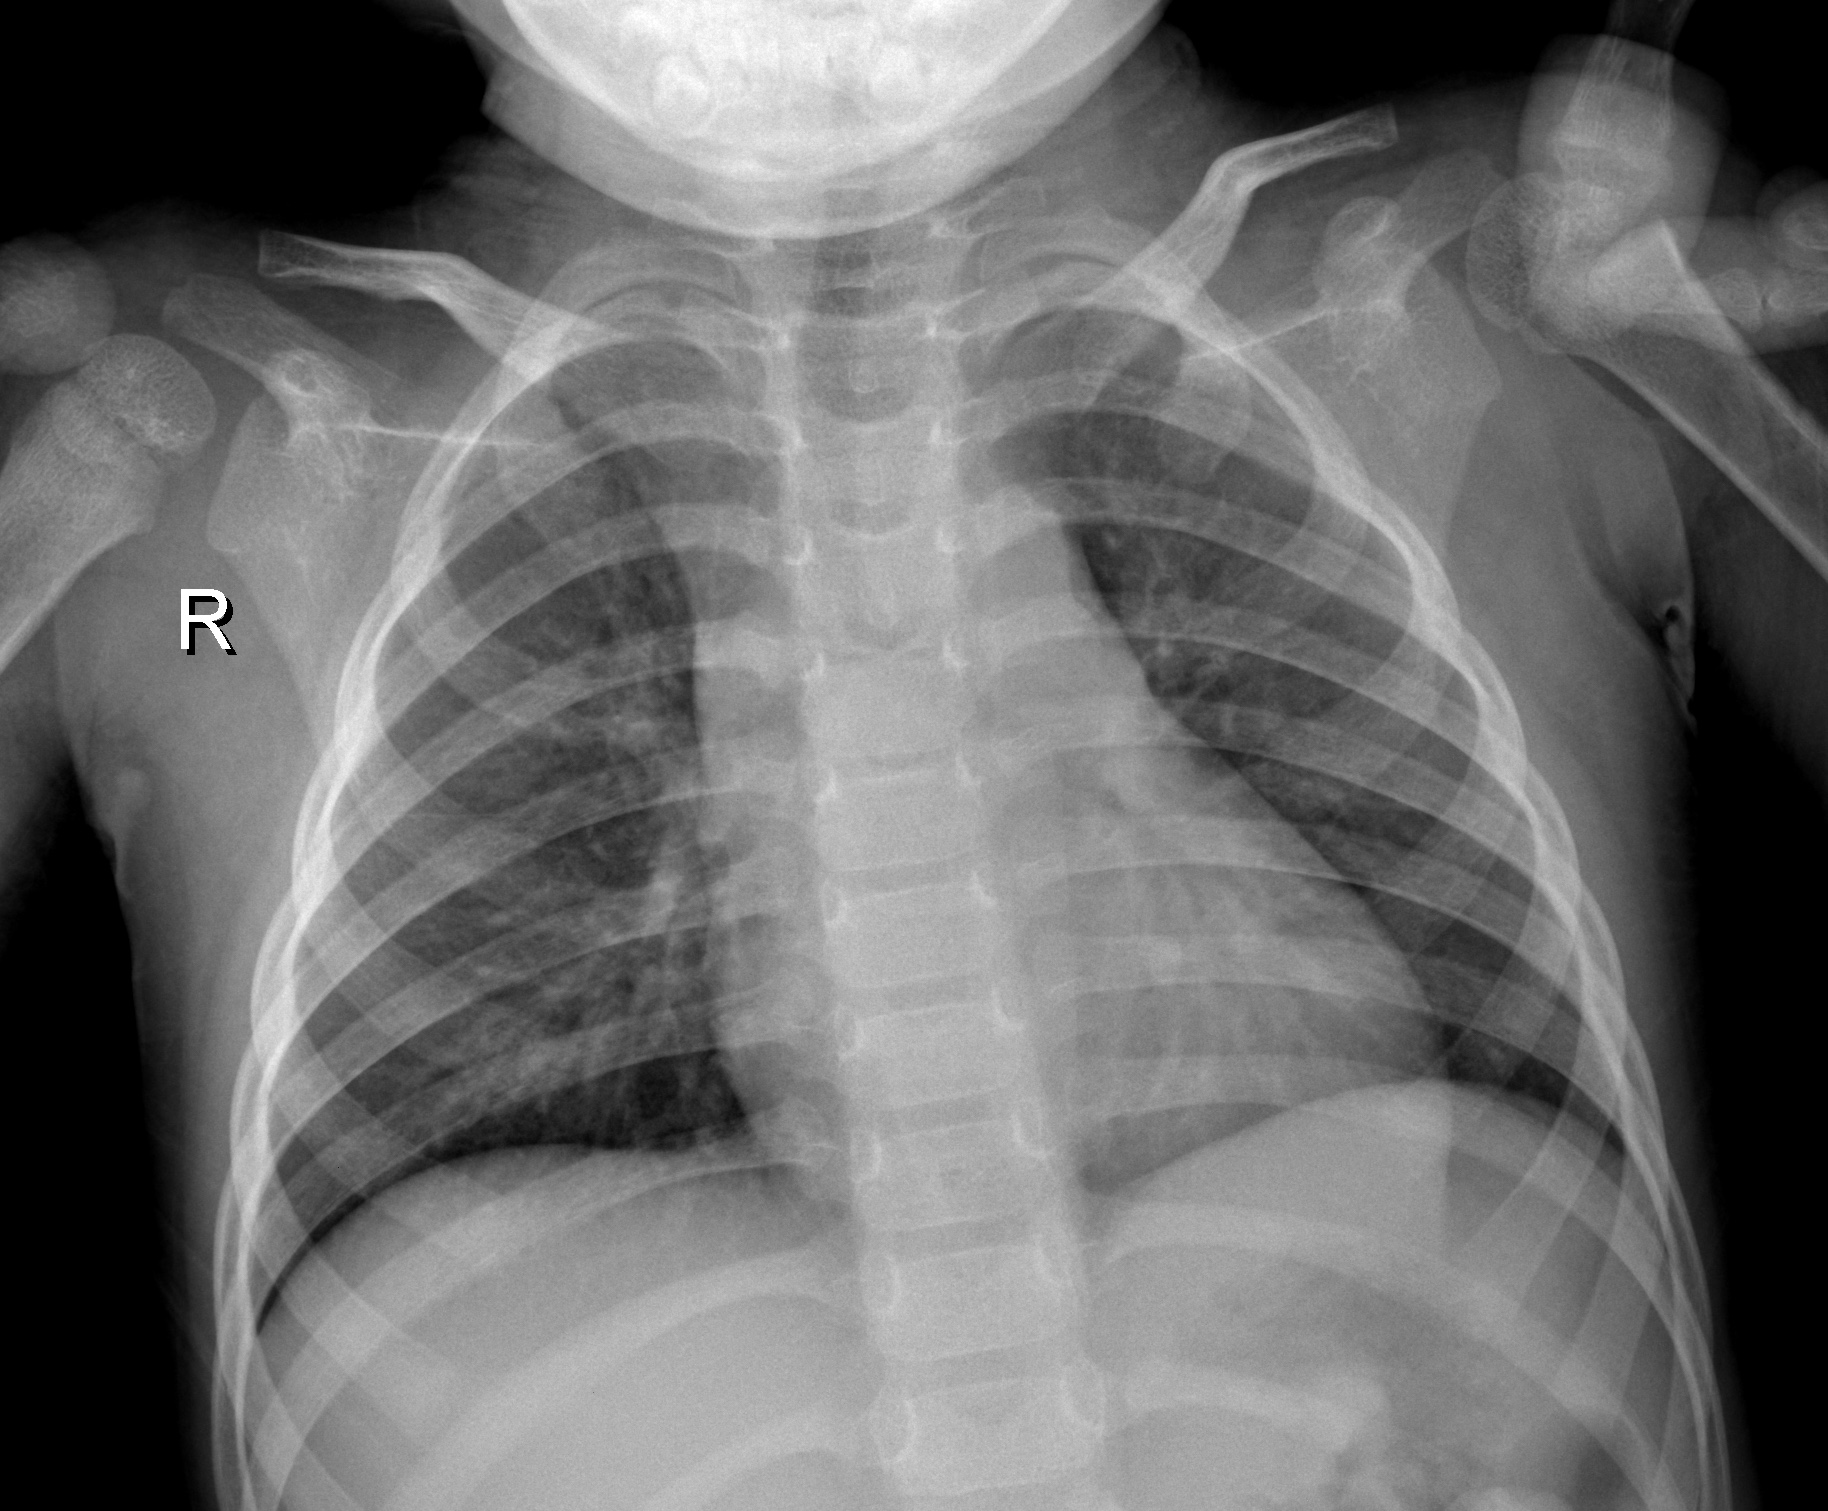
Diagnosis: NORMAL